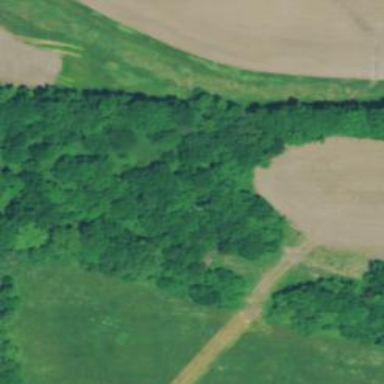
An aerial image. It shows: Abandoned railway.